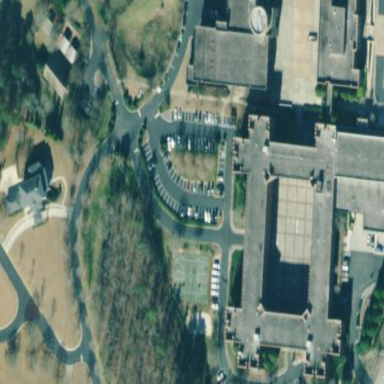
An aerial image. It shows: School building.